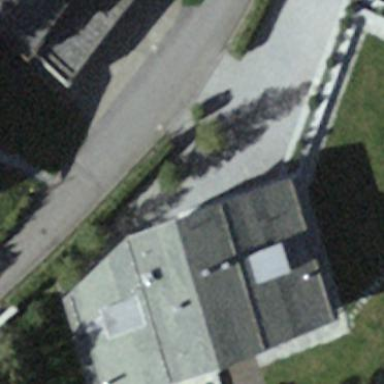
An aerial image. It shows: Building with tile roof.